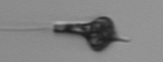
Label: Euglena